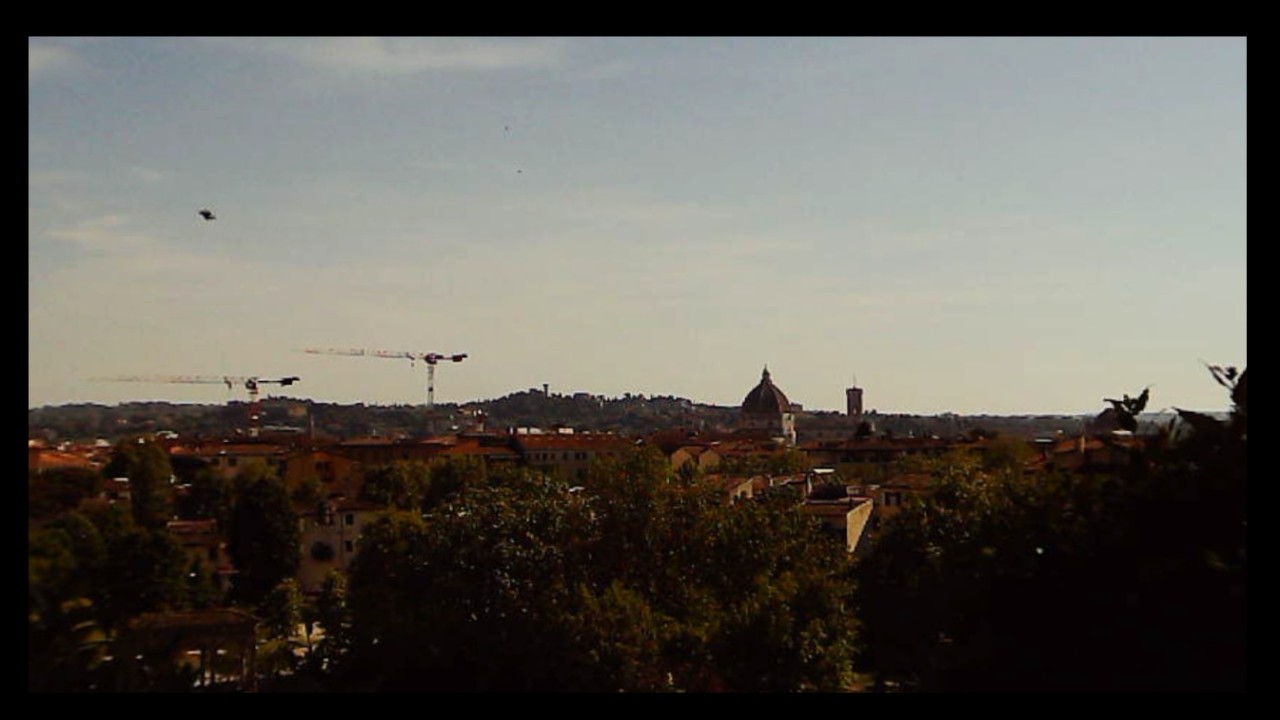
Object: Betafpv air75